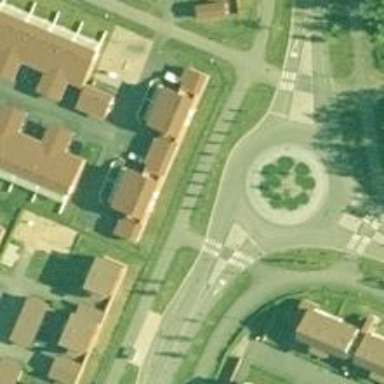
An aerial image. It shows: Roundabout at tertiary road junction.